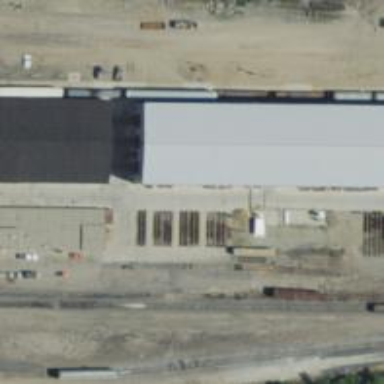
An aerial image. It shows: Railway yard used for servicing trains.